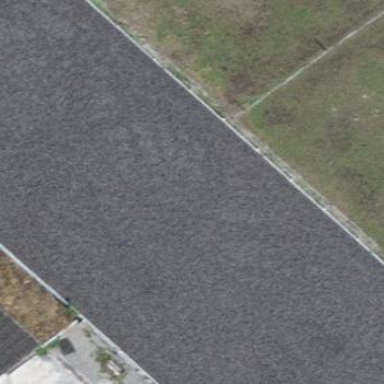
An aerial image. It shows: Equestrian pitch with sand surface for leisure land activities.